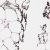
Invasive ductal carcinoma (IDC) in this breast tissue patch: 0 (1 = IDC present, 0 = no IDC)